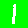
Digit: 1